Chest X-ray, AP view. Patient: 2 years old, sex F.
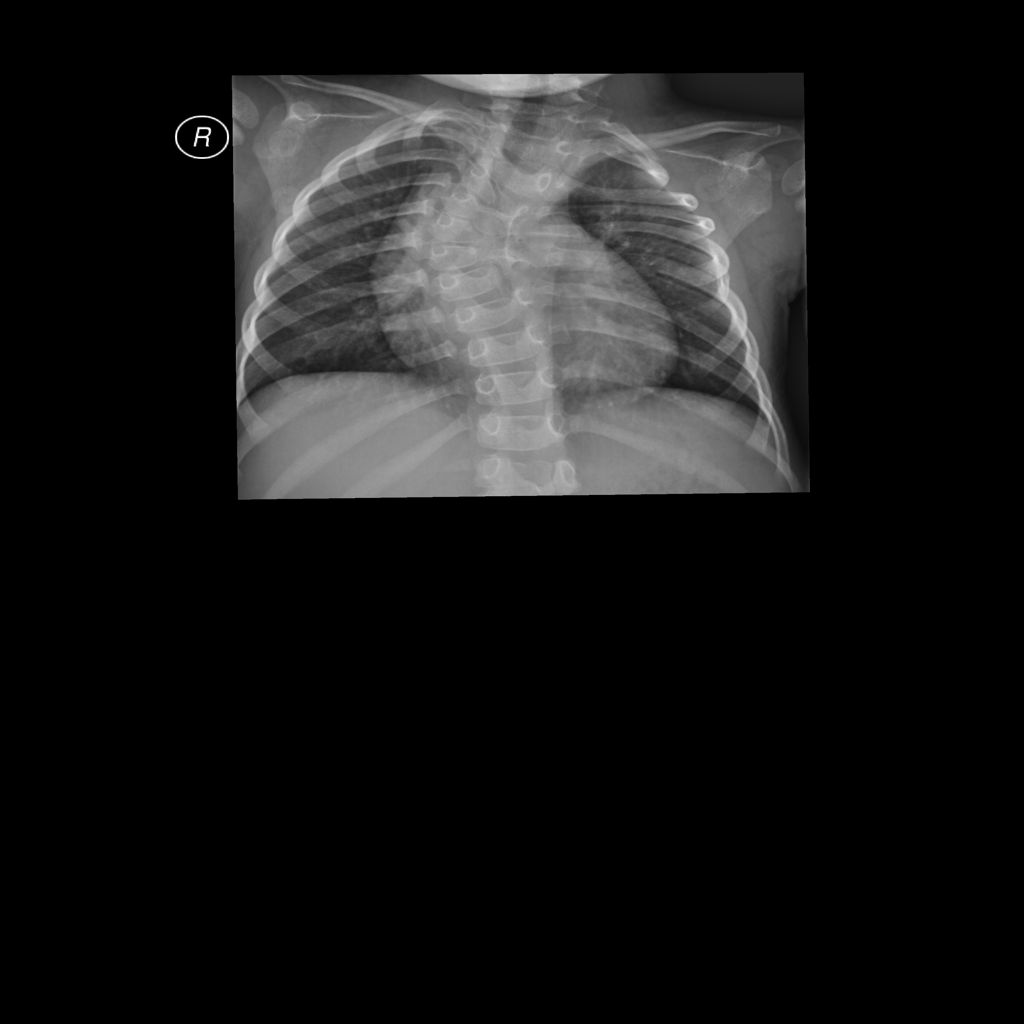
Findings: No Finding